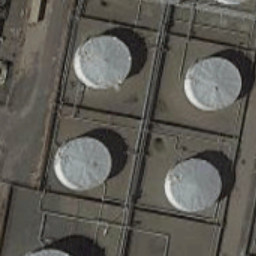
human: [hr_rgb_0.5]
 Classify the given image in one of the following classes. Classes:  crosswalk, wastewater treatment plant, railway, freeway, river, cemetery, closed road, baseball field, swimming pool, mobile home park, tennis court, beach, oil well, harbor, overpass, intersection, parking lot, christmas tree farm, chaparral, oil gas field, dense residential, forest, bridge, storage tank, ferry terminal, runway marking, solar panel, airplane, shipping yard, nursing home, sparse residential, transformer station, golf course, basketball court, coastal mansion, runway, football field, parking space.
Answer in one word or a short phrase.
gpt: storage tank